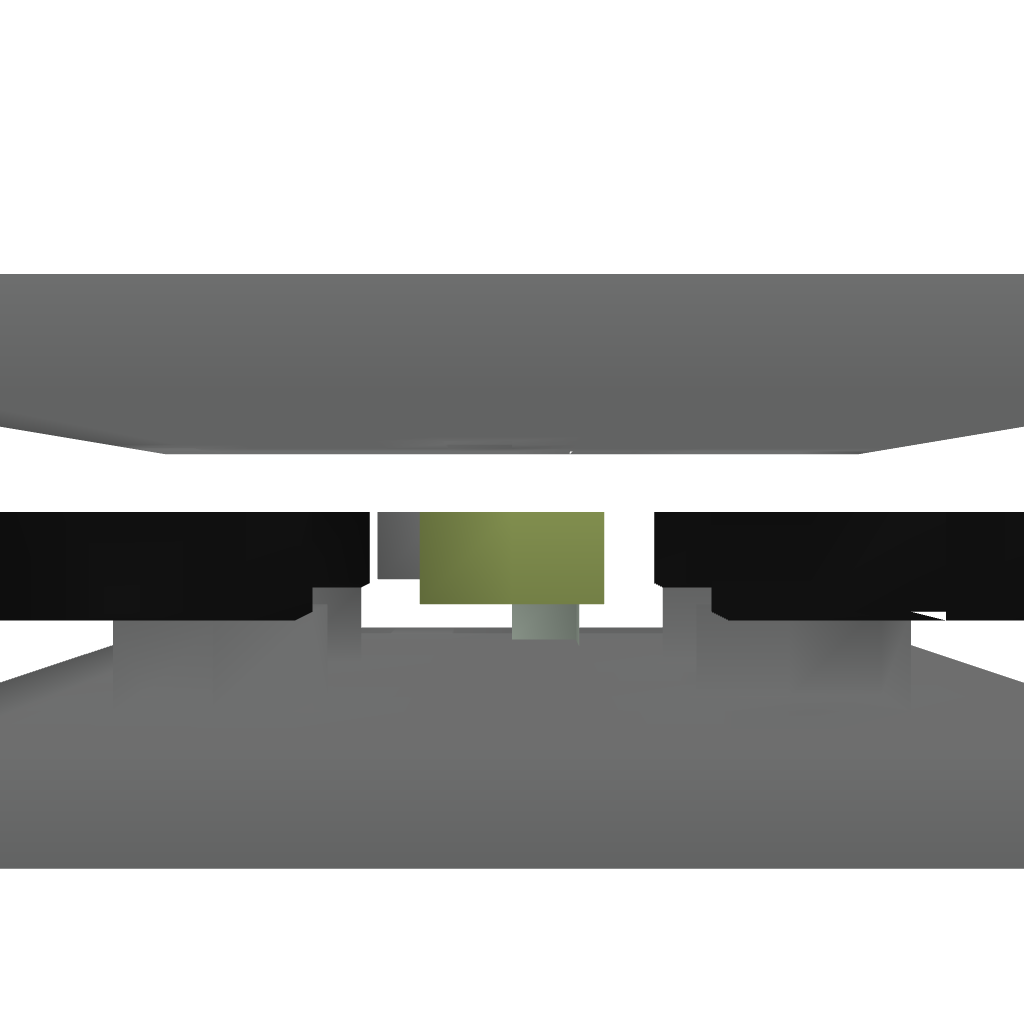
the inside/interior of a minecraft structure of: Double 2 Ground Piston Door